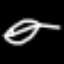
Label: leaf